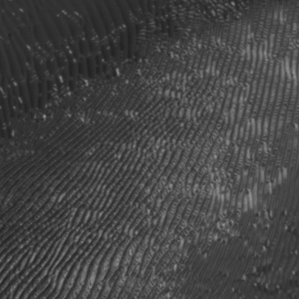
Label: frost